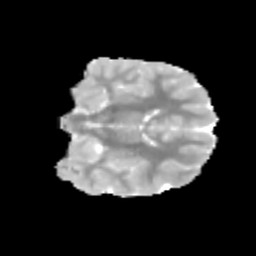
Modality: MD
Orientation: coronal
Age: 10
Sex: female
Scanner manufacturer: siemens
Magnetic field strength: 3 T
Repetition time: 3.8 s
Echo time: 0.07 s